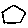
Label: hexagon